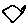
Label: hexagon